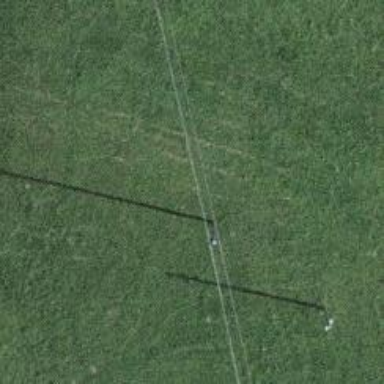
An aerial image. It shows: Utility pole as the man-made structure.